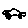
Label: car